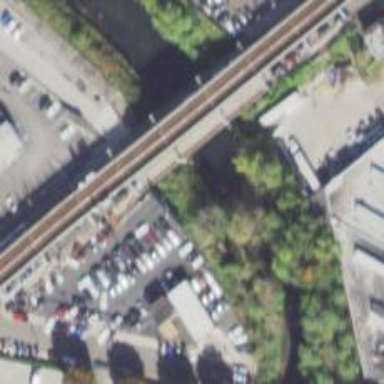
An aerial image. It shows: Railway bridge with electrified lines.